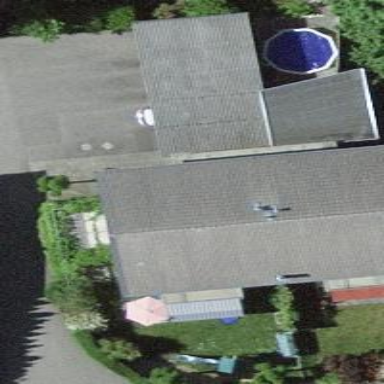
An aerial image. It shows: Residential building.